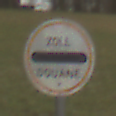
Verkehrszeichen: Zollstelle
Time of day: Midday
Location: Outdoor (Nature)
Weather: Overcast
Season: NotSpecified
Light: Natural